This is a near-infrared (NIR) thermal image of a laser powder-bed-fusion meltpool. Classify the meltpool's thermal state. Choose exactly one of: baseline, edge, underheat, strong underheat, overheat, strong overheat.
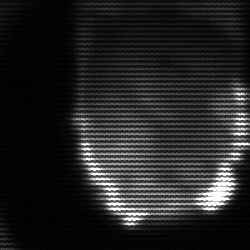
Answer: baseline